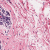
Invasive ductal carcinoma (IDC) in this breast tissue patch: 0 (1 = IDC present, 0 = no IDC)